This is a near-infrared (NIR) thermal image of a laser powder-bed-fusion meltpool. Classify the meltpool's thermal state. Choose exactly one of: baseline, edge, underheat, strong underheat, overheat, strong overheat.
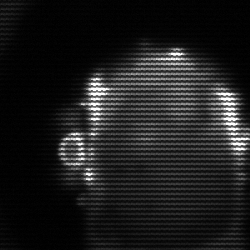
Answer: baseline